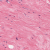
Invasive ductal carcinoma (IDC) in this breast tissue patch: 0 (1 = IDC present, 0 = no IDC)